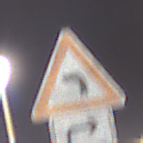
Verkehrszeichen: KurveLinks
Zusatzzeichen unten: RichtungsangabeDurchPfeile5
Umgebung: Outdoor, Urban
Tageszeit: Night
Wetter: PartlyCloudy
Licht: Artificial
Jahreszeit: NotSpecified
Kontrast: HighContrast